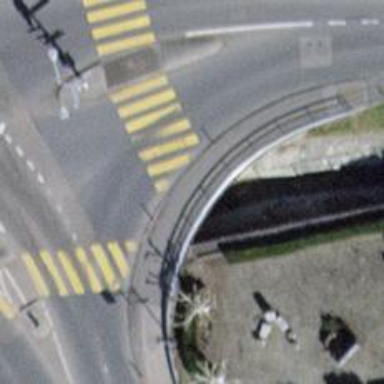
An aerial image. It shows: Sidewalk bridge over footway road.